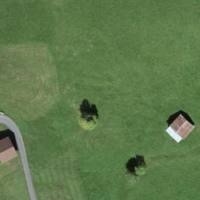
EUNIS habitat code: 25
Species observed at this site:
Filipendula ulmaria